Question: I'd like to implement a progress bar like this

Please help how can I do it or if there is a library
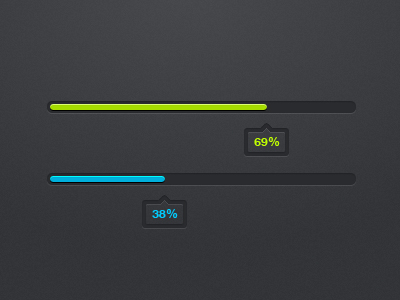
Answer: I saw that a lot of people are looking on this post so I thought that I should edit it and share an example:
Note (this example is not complete, it's still in progress but I guess it's a starting point)
GitHub: <URL>

The important part in this example is below:
Create in drawable a xml file custom_progress_bar_horizontal.xml and add the content below.
'''
<?xml version="1.0" encoding="UTF-8"?>
<layer-list xmlns:android="http://schemas.android.com/apk/res/android">
<item
android:id="@android:id/background">
<shape>
<padding
android:bottom="3dip"
android:top="3dip"
android:left="3dip"
android:right="3dip"/>
<corners
android:radius="5dip" />
<gradient
android:startColor="#2a2b2f"
android:centerColor="#2a2b2f"
android:centerY="0.50"
android:endColor="#2a2b2f"
android:angle="270" />
</shape>
</item>
<item
android:id="@android:id/progress">
<clip>
<shape>
<corners
android:radius="5dip" />
<gradient
android:startColor="#ff0e75af"
android:endColor="#ff1997e1"
android:angle="90" />
</shape>
</clip>
</item>
</layer-list>
'''
Add the following code in styles.xml
'''
<style name="CustomProgressBar" parent="android:Widget.ProgressBar.Horizontal">
<item name="android:indeterminateOnly">false</item>
<item name="android:progressDrawable">@drawable/custom_progress_bar_horizontal</item>
<item name="android:minHeight">10dip</item>
<item name="android:maxHeight">20dip</item>
</style>
'''
After you have added the style in your activity layout add:
'''
<ProgressBar
android:id="@+id/customProgress"
style="@style/CustomProgressBar"
android:layout_width="match_parent"/>
'''
The progress dispaly below in a frame it's a little tricky because you need to extend the ProgressBar class and make the changes there.
I will leave here some examples and notify when I will add them in my github project.
Great example if you want to disaply the progress in your way:
<URL>
Other progress bar examples:
<URL>
<URL>
<URL>
Also check <URL> this is a great github project.
Gradle: compile 'org.adw.library:discrete-seekbar:1.0.1'
Maybe this library will be also useful
<URL>
Cheers,